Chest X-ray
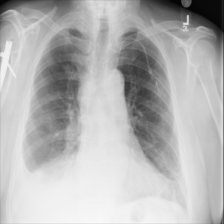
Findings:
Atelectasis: negative
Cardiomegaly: negative
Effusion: positive
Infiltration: negative
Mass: negative
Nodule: negative
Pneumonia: negative
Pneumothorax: negative
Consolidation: negative
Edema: negative
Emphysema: negative
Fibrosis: negative
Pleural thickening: negative
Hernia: negative